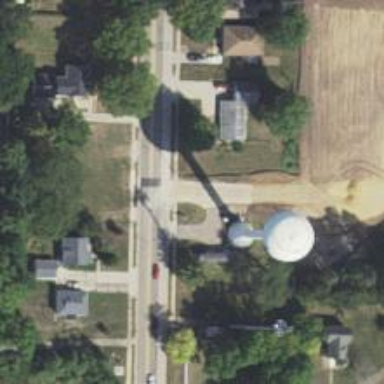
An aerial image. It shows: Water tower that is man-made.